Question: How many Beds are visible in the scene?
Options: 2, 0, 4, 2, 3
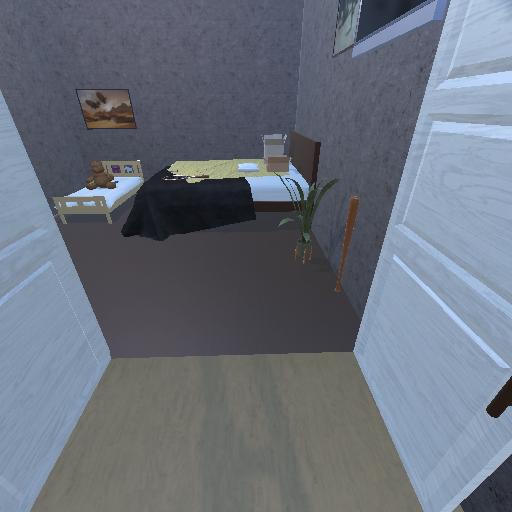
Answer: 2